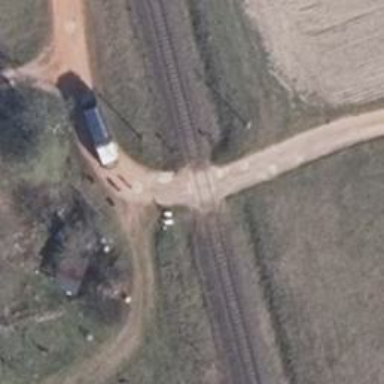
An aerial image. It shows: Railway level crossing.